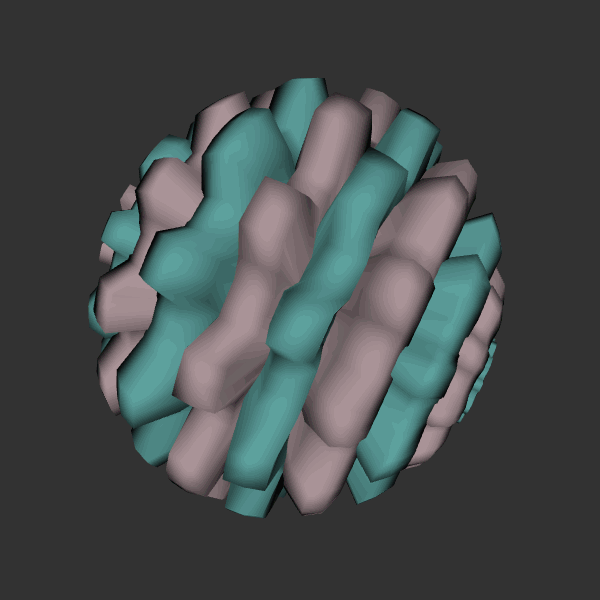
Background: dark